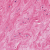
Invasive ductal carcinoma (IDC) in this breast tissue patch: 0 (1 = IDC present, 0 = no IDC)